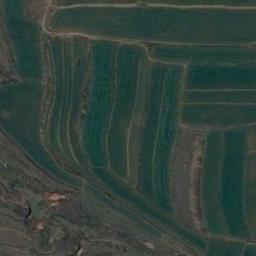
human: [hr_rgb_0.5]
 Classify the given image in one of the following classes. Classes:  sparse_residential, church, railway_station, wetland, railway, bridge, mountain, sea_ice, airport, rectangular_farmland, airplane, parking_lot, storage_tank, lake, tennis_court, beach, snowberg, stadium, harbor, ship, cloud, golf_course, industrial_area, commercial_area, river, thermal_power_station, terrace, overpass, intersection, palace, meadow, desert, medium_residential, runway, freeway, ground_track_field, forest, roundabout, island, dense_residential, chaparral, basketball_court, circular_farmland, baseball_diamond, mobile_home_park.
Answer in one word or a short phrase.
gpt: terrace